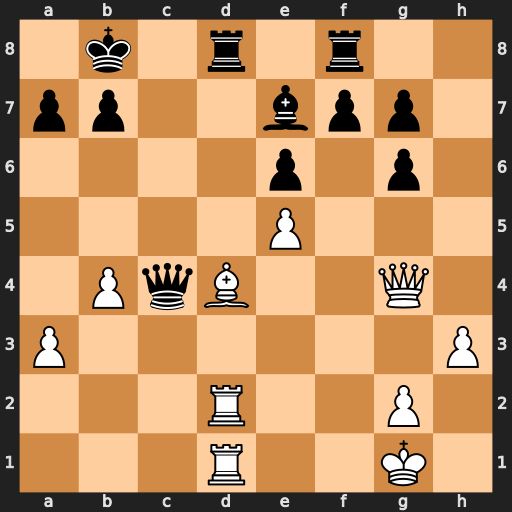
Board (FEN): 1k1r1r2/pp2bpp1/4p1p1/4P3/1PqB2Q1/P6P/3R2P1/3R2K1
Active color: w
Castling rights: -
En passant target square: -
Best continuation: Bxa7+ Kxa7 Qxc4